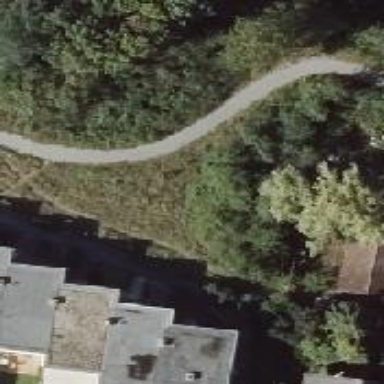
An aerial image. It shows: Footway.